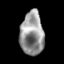
Tissue: skin
Cell type: Epithelial cells
Senescence score: 0.2059
Nuclear area (px): 1006
Mean DAPI intensity: 149.33